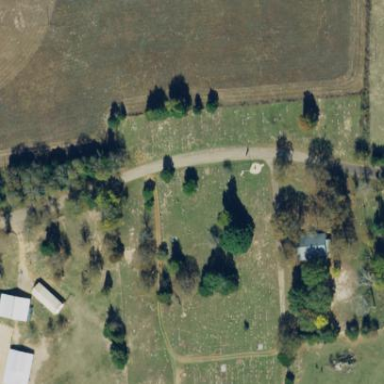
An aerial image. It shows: Cemetery with graves.